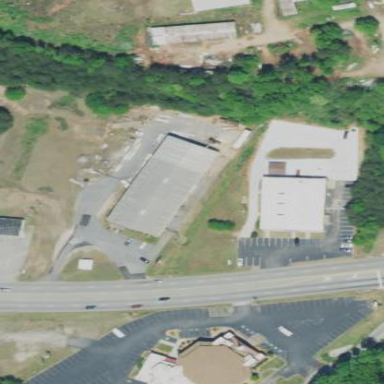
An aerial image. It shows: Commercial building.